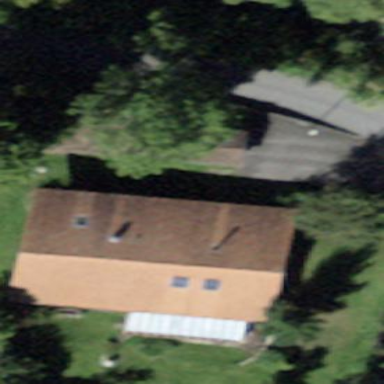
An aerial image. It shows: Residential building.